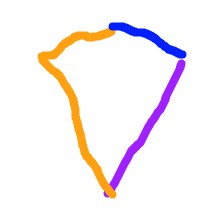
Shape: kite